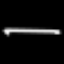
Label: bed